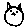
Label: cat